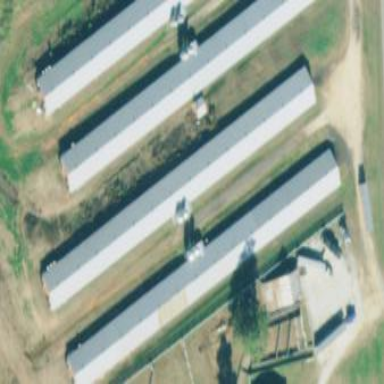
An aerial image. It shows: Poultry house.